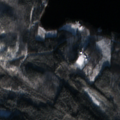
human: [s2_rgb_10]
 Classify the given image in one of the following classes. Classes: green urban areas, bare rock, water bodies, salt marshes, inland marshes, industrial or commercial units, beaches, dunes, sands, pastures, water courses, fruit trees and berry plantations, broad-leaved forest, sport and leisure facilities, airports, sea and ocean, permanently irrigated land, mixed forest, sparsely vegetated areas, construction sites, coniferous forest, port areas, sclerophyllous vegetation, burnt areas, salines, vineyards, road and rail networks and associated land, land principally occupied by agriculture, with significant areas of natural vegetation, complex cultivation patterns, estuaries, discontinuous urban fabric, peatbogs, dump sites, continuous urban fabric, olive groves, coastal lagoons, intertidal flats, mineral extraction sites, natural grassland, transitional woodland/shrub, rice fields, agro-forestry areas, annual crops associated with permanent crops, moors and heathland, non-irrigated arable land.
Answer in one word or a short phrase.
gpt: broad-leaved forest, coniferous forest, mixed forest, water bodies